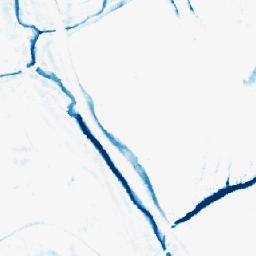
Category: morphological
Decomposition family: morphological_square
Decomposition parameters: operation: closing
size: 10
Upsampling method: nearest
Upsampling parameters: scale: 4
Upsampling scale: 4